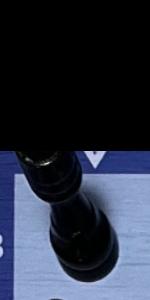
Label: Rook_Black